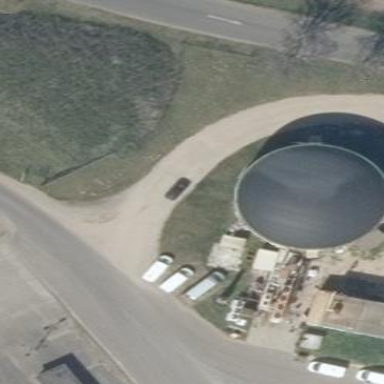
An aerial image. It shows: Building with storage tank.